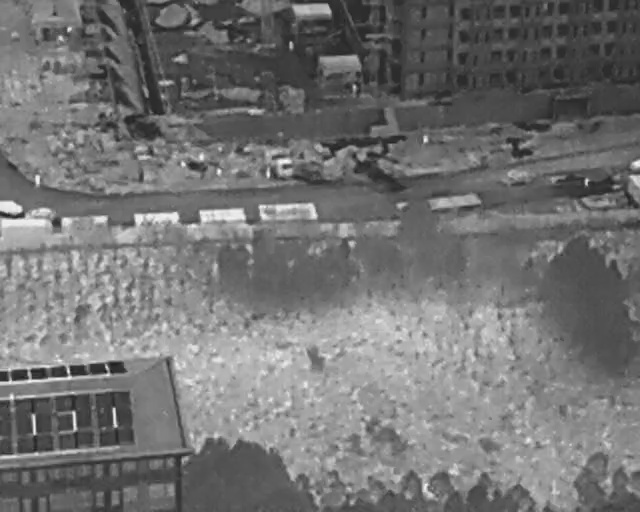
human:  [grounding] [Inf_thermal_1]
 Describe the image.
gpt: In the satellite image, there is  <ref>3 small person </ref> <box>[[44, 8, 46, 9, 2], [54, 16, 56, 17, 2], [65, 26, 67, 27, 2]]</box> located at top,  <ref>1 small person </ref> <box>[[4, 34, 6, 35, 2]]</box> located at left,  <ref>2 small person </ref> <box>[[30, 29, 32, 30, 2], [40, 33, 43, 34, 2]]</box> located at center.